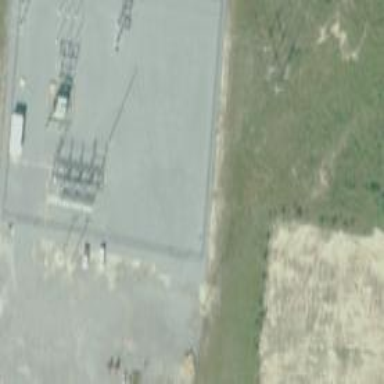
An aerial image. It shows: There is distribution substation enclosed by fence.